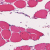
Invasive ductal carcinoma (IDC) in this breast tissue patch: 0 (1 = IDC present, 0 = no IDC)